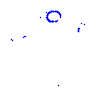
Particle: proton